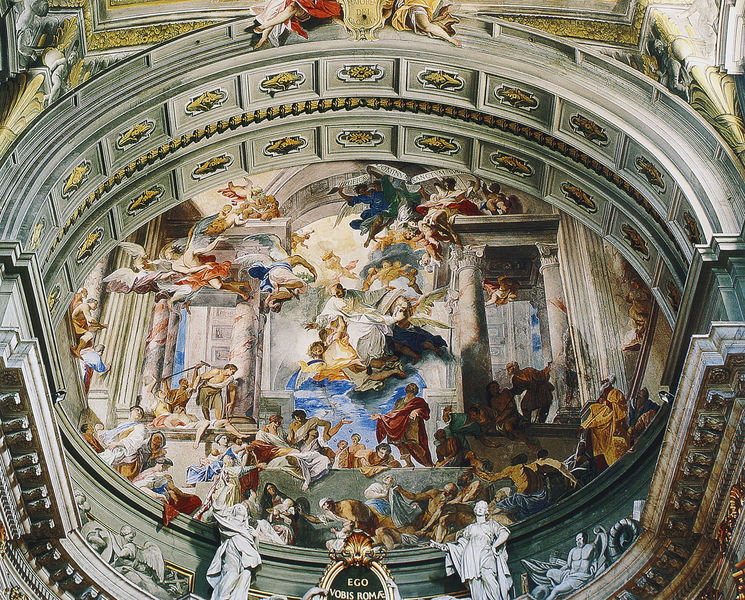
Titel: Sant’ Ignazio, Deckenfresken
Künstler: Andrea Pozzo
Standort: Rom, S. Ignazio (EU - I - Latium)
Schlagwörter: mann, menschen, säulen, tuch, malerei, architektur, barock, kirche, decke, engel, bogen, perspektive, kuppel, stuck, schild, antike, rom, statuen, kassetten, fresko, illusion, kassette, deckenmalerei, senat, freske, scheinarchitektur, illusionismus, unhang, katusche, ego vobis roma, pozzo